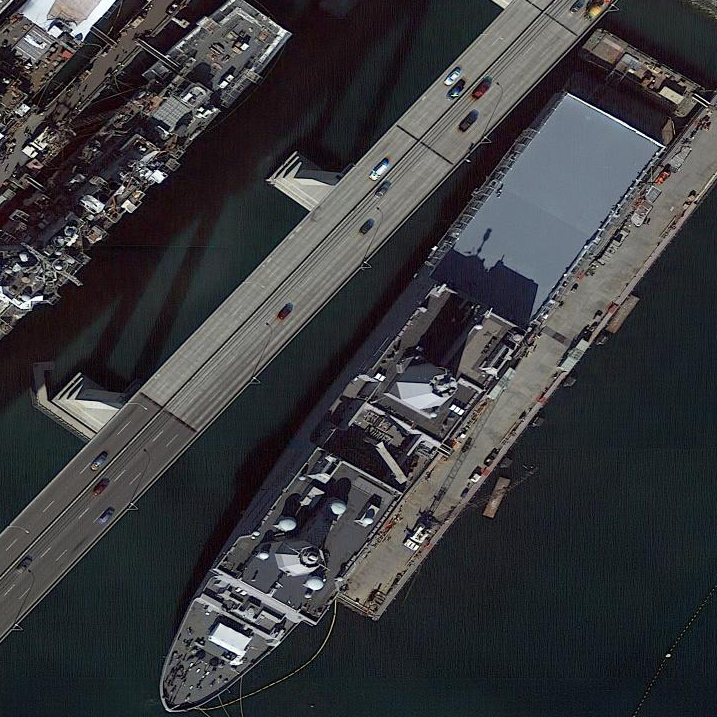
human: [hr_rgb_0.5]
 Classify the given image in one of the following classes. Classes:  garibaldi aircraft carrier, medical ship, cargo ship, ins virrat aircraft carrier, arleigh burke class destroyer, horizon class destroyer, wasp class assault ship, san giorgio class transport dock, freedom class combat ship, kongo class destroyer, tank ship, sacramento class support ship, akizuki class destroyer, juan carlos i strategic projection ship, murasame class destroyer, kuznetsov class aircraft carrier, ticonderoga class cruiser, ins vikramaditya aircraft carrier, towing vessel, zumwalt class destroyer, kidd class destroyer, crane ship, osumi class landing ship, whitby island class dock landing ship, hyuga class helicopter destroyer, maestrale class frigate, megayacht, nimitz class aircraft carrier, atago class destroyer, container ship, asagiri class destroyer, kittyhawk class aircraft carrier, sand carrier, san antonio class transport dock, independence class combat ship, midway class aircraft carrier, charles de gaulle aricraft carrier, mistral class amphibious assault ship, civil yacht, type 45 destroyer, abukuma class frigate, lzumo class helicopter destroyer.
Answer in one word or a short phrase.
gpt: San Antonio class transport dock